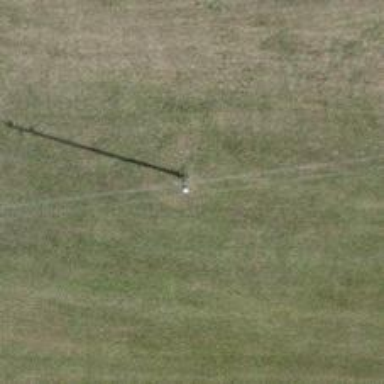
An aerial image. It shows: Utility pole as the man-made structure.